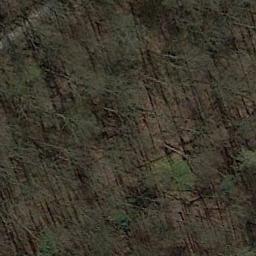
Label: forest